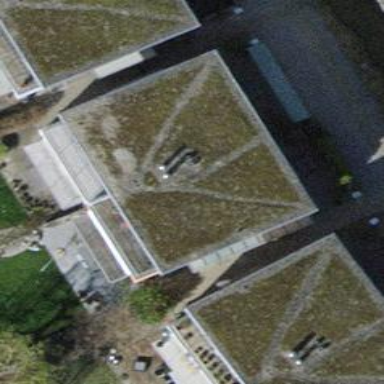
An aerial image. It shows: Terrace building.